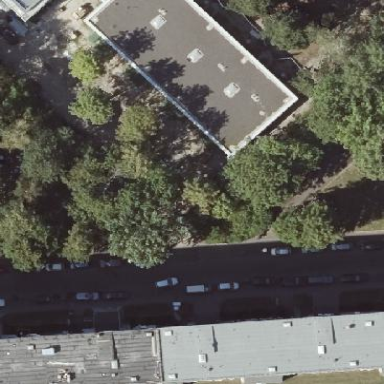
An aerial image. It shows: Flat roof kindergarten building.